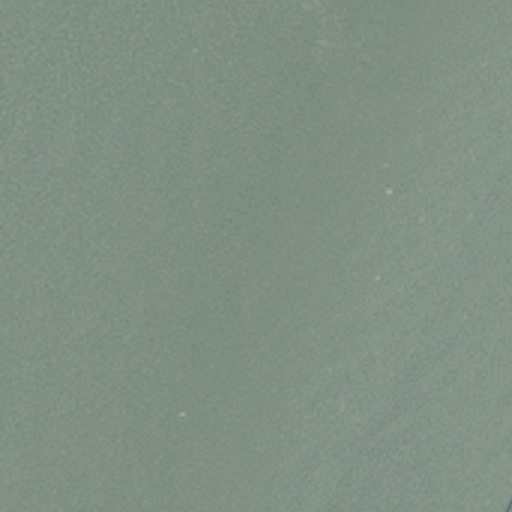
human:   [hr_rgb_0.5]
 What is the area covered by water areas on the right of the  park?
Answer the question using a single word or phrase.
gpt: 0m2

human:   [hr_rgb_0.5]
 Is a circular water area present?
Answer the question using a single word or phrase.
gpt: no

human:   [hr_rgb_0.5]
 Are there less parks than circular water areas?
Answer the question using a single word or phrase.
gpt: no

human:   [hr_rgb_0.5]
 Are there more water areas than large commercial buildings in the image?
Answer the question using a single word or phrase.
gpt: yes

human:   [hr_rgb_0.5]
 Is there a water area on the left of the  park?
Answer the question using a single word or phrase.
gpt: yes

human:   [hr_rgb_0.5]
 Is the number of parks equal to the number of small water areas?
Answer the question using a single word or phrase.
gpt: no

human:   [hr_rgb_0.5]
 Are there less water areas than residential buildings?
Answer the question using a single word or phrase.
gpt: no

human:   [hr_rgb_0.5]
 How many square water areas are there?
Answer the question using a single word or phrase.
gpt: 0

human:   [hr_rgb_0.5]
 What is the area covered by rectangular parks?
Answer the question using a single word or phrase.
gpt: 5308m2

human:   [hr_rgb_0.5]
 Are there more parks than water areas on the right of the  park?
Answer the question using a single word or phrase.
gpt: yes

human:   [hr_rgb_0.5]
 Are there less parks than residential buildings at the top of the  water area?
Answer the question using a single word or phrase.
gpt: no

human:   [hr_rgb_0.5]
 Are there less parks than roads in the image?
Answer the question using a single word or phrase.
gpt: no

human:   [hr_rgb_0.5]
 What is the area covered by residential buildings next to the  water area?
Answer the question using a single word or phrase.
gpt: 0m2

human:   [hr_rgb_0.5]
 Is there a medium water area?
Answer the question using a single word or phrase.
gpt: no

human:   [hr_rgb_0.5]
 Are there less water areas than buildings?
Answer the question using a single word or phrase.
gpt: no

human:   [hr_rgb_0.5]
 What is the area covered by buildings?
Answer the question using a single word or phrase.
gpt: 0m2

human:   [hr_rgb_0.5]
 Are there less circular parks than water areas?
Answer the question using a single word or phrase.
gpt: yes

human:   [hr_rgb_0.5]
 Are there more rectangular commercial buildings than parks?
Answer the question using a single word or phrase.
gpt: no

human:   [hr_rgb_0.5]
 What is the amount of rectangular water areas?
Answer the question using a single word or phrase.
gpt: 1

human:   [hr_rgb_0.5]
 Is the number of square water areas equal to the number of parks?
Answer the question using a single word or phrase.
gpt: no

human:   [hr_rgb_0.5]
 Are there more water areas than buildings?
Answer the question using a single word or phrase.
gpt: yes

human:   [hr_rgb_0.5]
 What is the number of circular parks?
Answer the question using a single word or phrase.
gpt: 0

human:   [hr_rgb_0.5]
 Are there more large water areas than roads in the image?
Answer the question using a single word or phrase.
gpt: yes

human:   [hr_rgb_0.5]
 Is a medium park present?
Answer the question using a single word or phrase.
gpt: no

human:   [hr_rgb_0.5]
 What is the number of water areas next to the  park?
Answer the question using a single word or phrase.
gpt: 1

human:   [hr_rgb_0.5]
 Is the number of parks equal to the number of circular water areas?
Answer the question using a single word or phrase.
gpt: no

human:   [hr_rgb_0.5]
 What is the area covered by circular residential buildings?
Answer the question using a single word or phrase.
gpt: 0m2

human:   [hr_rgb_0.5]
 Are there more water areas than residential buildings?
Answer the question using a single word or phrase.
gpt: yes

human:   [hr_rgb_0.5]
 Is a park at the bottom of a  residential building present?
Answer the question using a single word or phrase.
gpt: no

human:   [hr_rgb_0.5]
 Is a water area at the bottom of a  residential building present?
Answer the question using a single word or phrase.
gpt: no

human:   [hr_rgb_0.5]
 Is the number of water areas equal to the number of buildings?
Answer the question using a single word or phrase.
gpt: no

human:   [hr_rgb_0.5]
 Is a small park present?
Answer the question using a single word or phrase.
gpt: no

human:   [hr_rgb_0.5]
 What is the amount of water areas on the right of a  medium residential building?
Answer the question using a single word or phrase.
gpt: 0

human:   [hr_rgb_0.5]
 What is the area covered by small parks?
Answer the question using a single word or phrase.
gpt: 0m2

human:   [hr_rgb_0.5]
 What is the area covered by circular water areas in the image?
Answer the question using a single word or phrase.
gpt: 0m2

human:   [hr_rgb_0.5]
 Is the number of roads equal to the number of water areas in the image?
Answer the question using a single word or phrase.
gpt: no